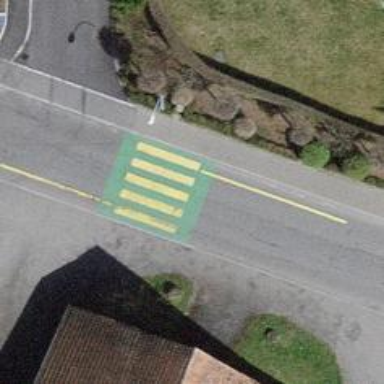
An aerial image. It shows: Uncontrolled zebra crossing on the road.